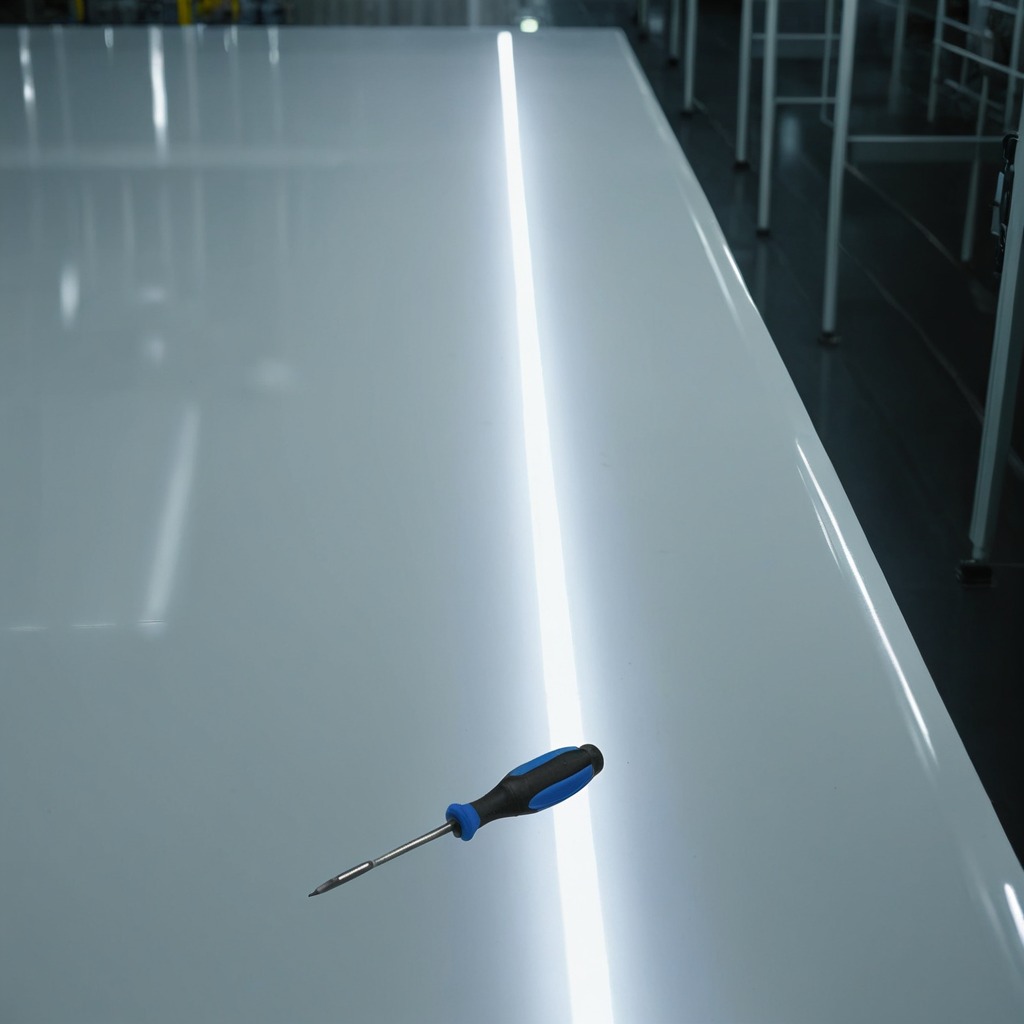
A screwdriver is lying on the table.